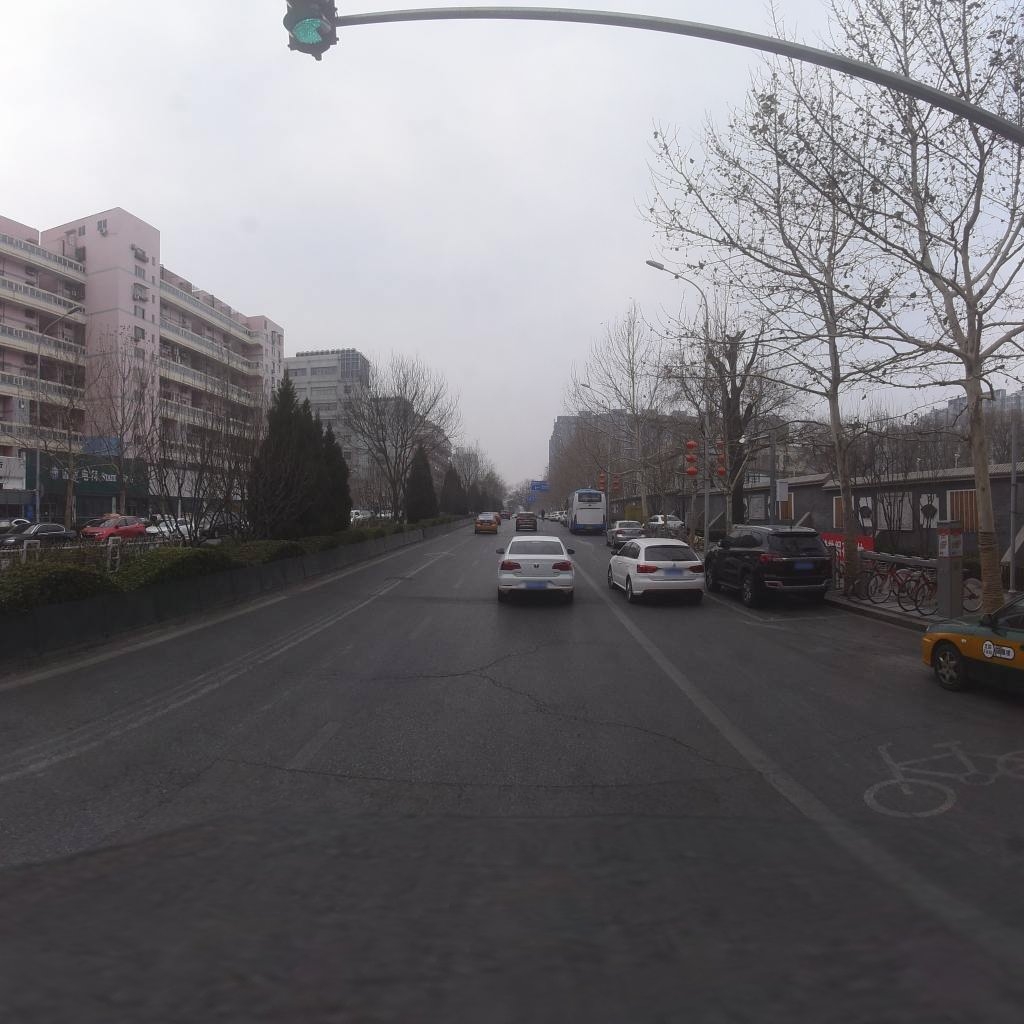
Region: Xicheng
Road damage annotations: transverse crack, transverse crack, transverse crack, longitudinal crack